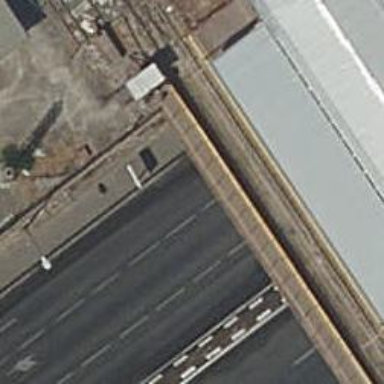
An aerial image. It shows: Tertiary road with asphalt surface.